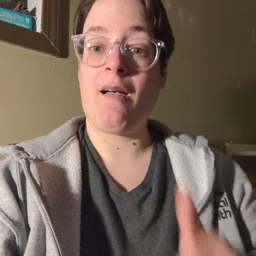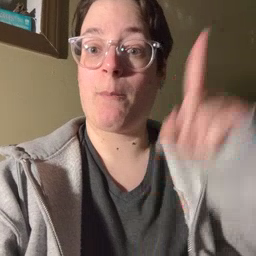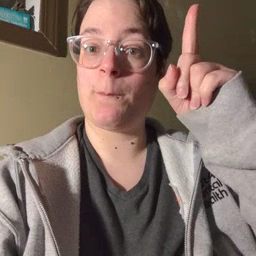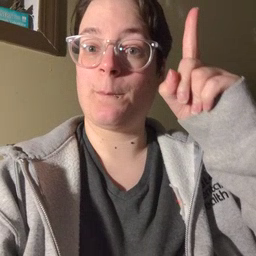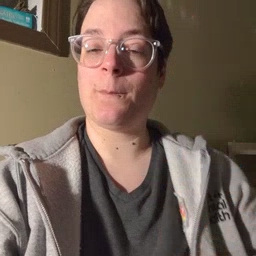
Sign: up